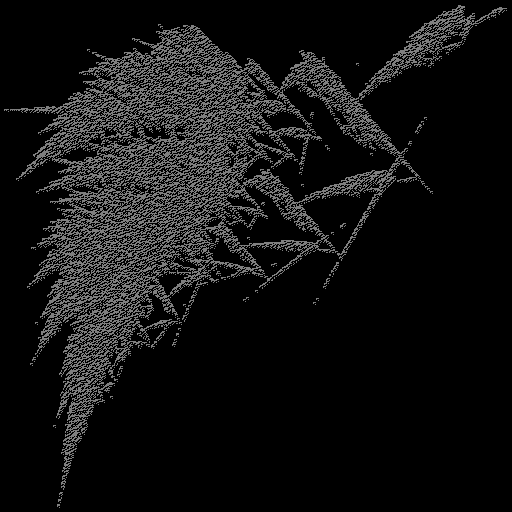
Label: turbanshell